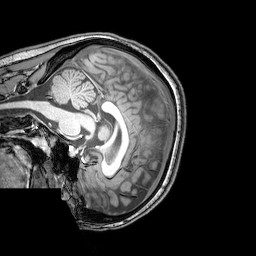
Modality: T1w
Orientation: sagittal
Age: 22
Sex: female
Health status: healthy
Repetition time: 0.081 s
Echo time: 0.037 s